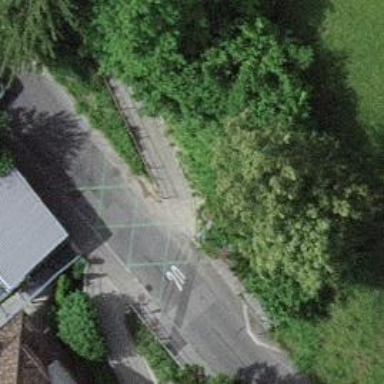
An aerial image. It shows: Cycle barrier.